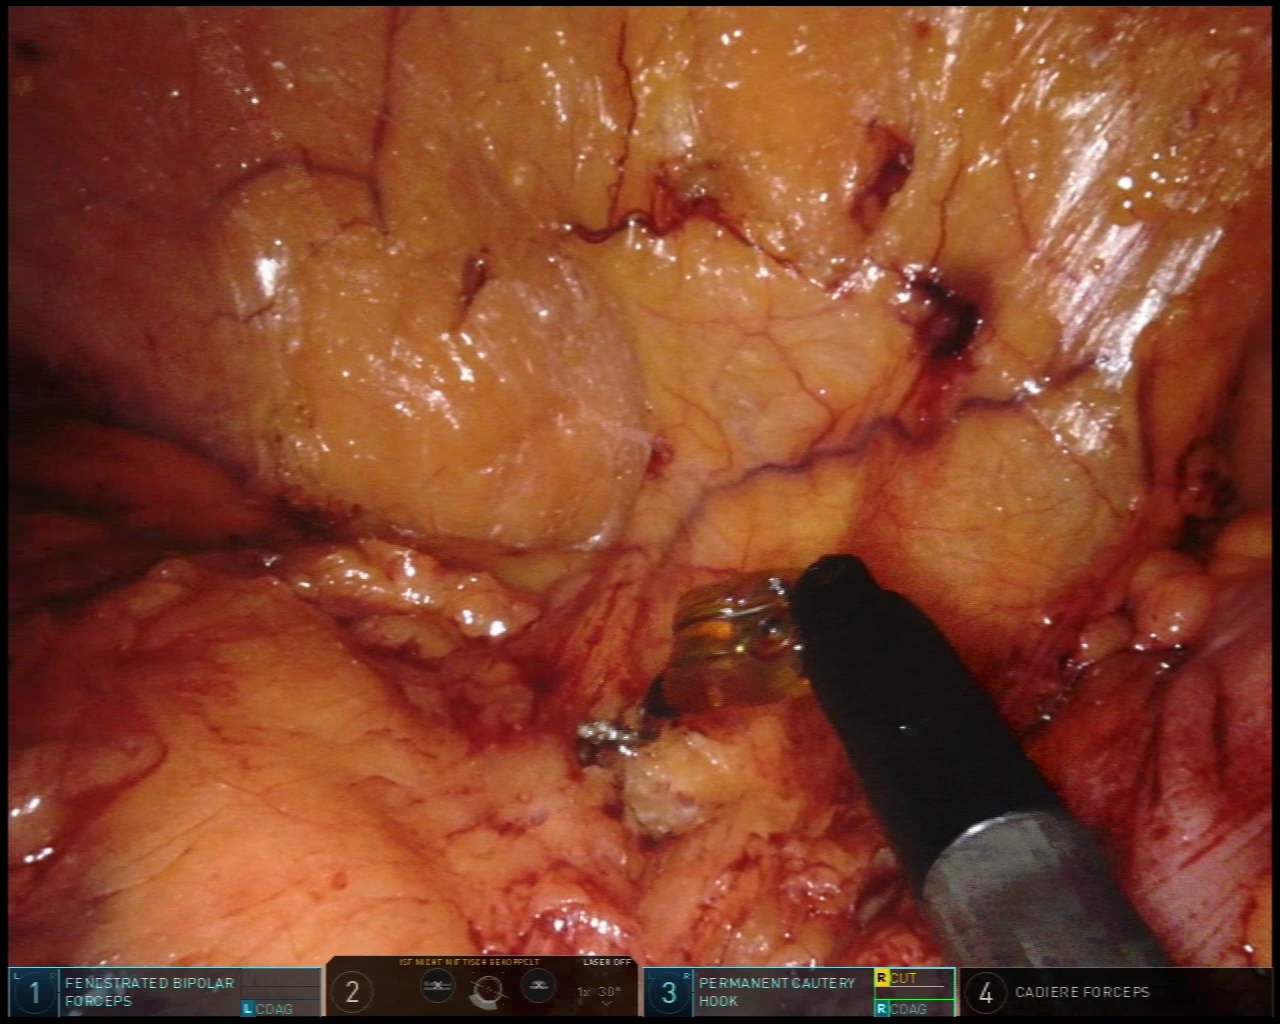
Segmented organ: colon
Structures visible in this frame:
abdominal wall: yes
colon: yes
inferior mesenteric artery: no
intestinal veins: no
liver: no
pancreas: no
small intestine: no
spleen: no
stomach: no
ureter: no
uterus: no
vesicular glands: no